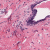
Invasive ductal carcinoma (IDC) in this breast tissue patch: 0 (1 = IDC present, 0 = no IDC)